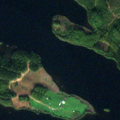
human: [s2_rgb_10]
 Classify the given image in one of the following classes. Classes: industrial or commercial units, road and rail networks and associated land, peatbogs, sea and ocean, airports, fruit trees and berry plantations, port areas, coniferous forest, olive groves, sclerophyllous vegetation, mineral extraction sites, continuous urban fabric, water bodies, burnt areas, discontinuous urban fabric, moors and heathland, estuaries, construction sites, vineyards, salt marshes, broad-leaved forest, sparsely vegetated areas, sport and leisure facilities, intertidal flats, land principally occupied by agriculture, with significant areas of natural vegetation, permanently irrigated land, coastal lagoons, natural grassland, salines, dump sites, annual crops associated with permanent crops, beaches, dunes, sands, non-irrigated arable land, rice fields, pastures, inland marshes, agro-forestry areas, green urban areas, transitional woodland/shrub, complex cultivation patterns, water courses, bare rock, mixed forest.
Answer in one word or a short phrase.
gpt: coniferous forest, mixed forest, water bodies